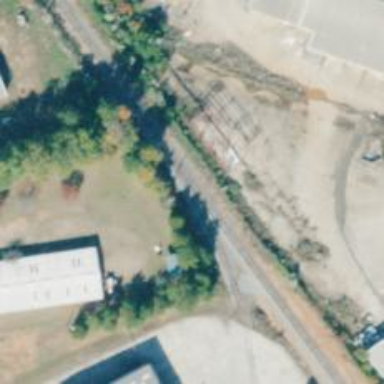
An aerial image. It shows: Railway spur service.